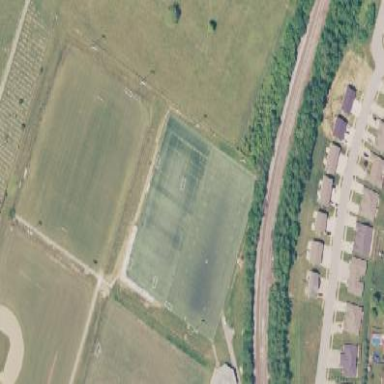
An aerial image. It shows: Soccer pitch for leisure land activities.